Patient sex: M
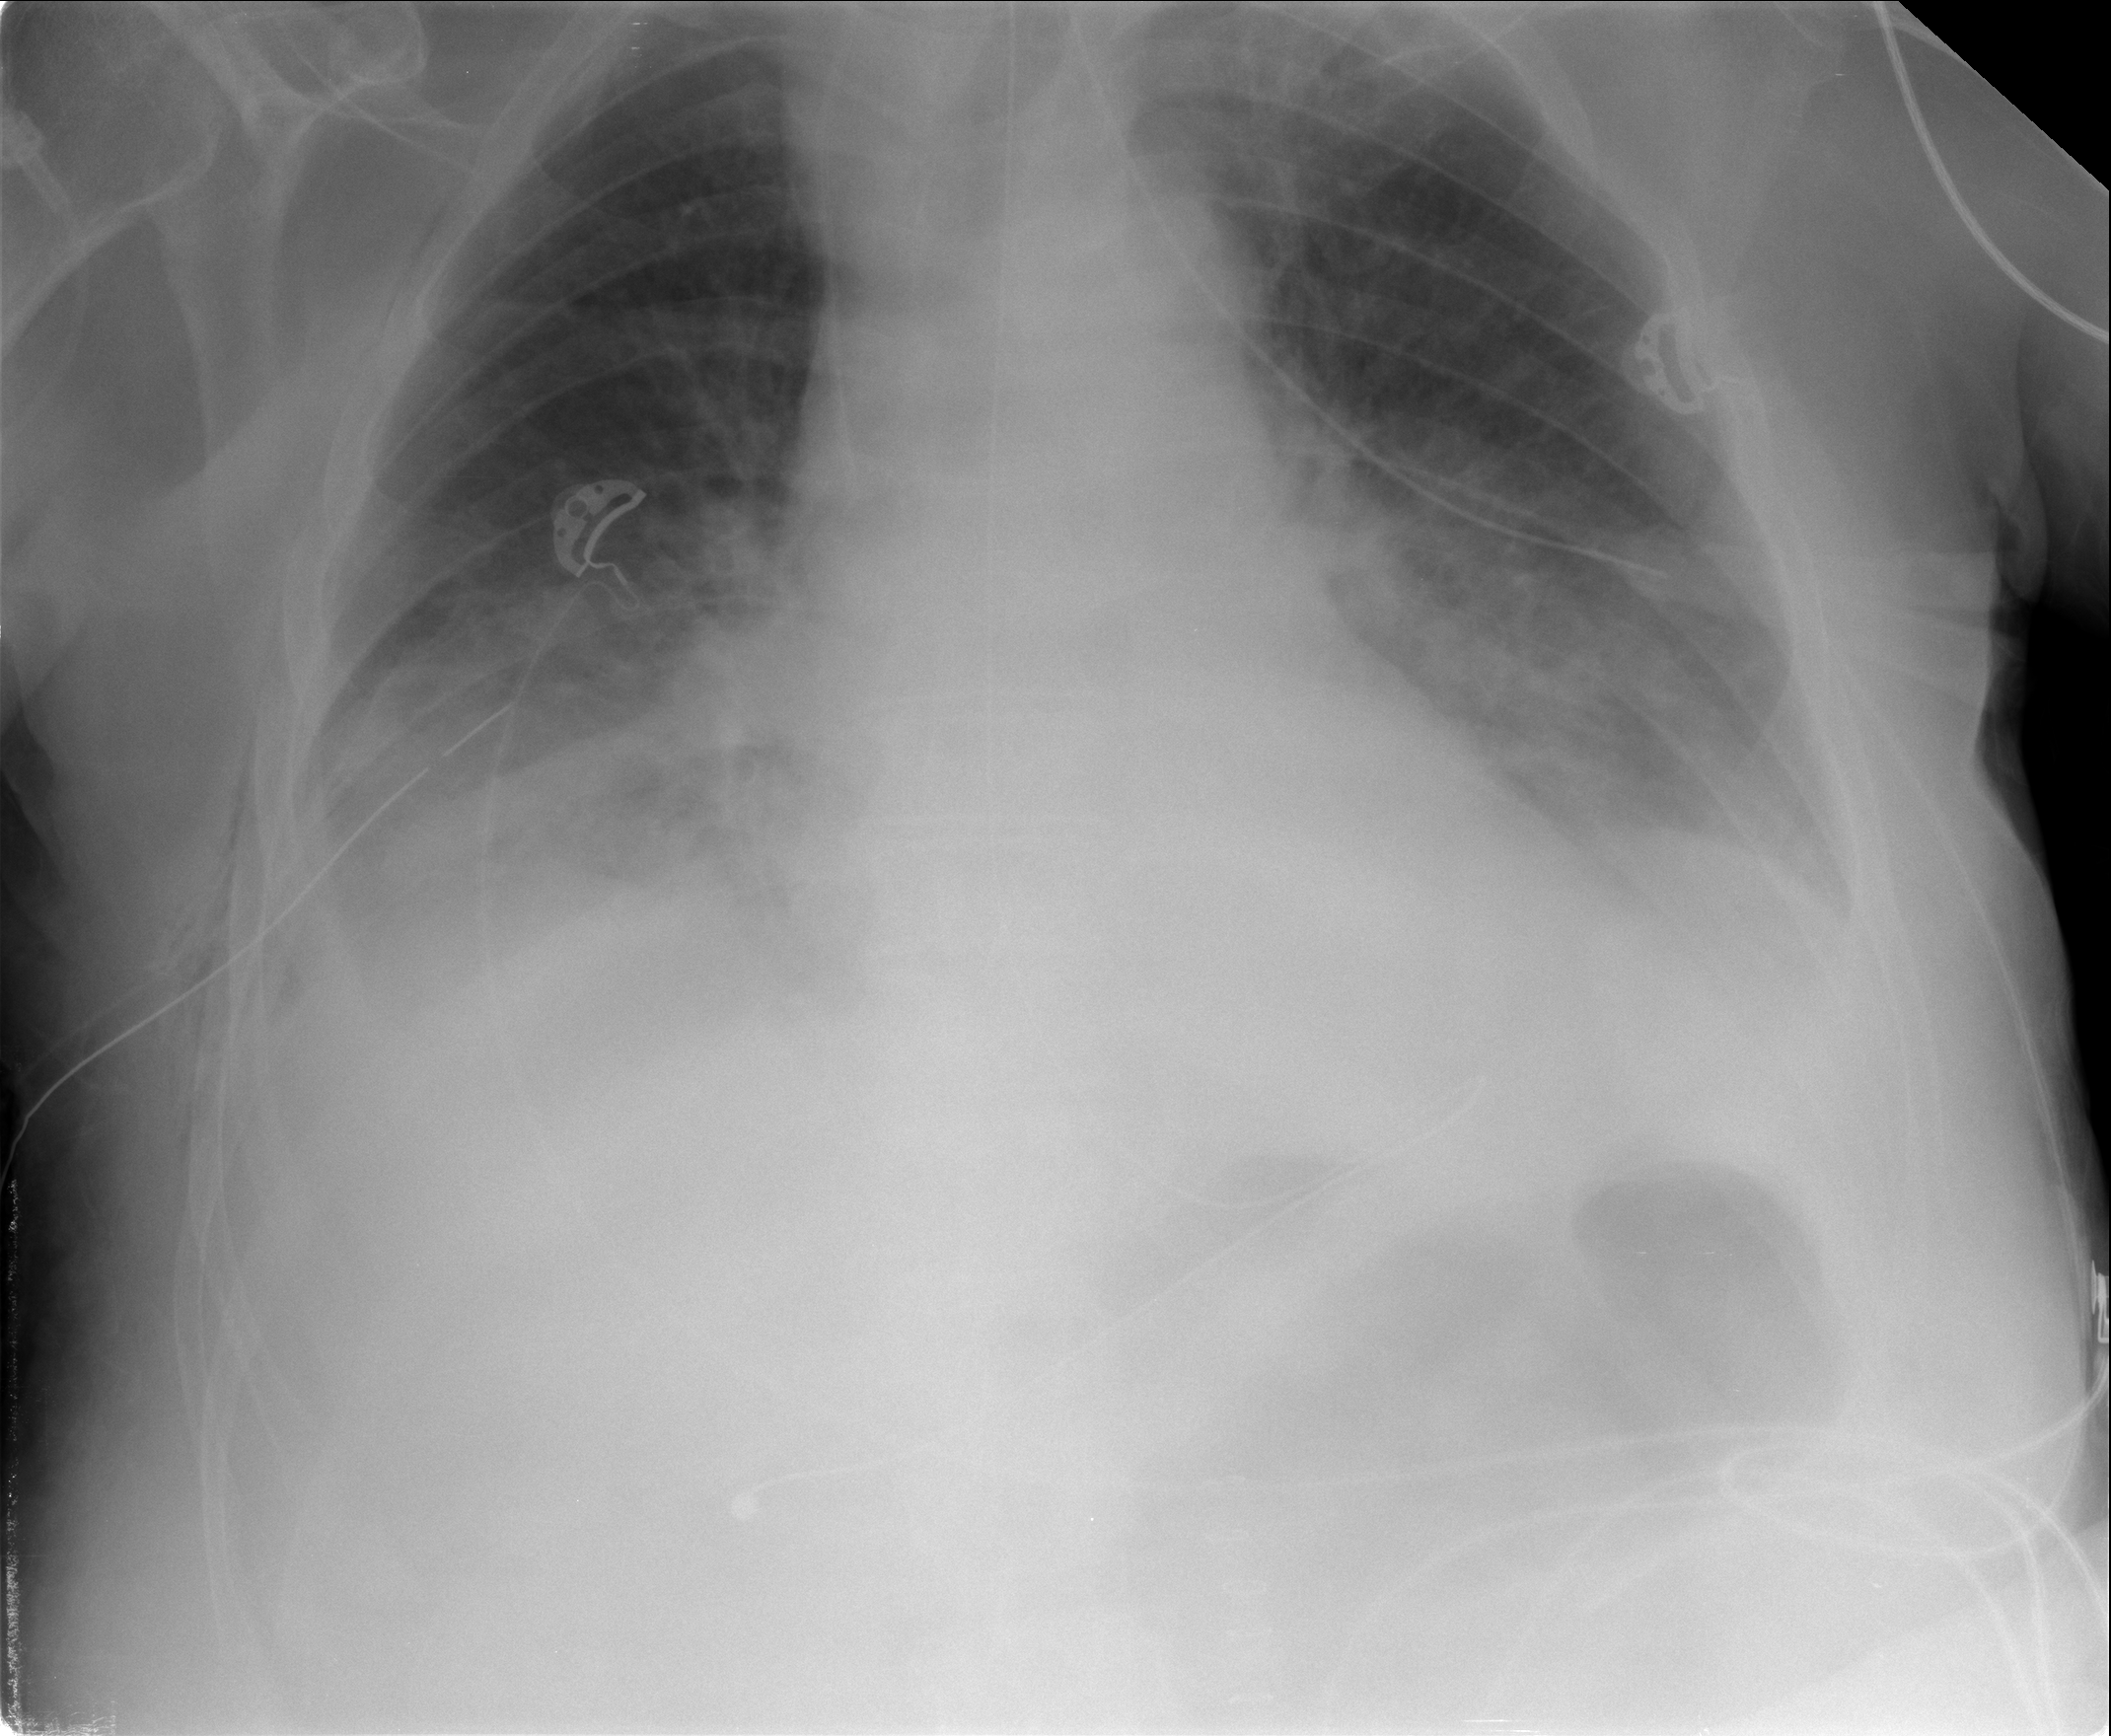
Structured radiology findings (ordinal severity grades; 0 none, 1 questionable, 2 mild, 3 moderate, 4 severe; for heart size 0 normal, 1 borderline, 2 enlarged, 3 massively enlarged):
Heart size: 1
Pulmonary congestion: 1
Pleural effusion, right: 3
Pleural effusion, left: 2
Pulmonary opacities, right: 0
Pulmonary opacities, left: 0
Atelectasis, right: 3
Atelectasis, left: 3